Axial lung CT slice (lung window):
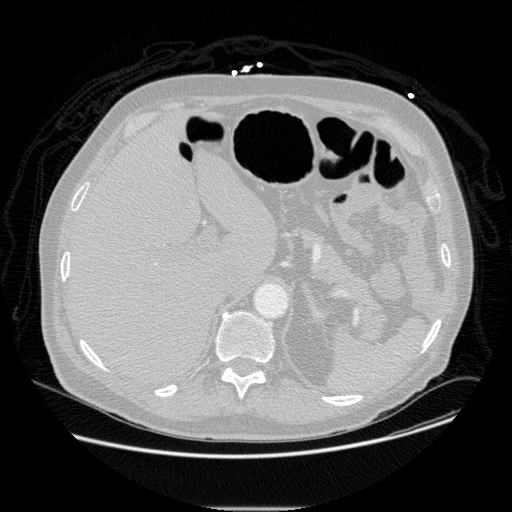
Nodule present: no